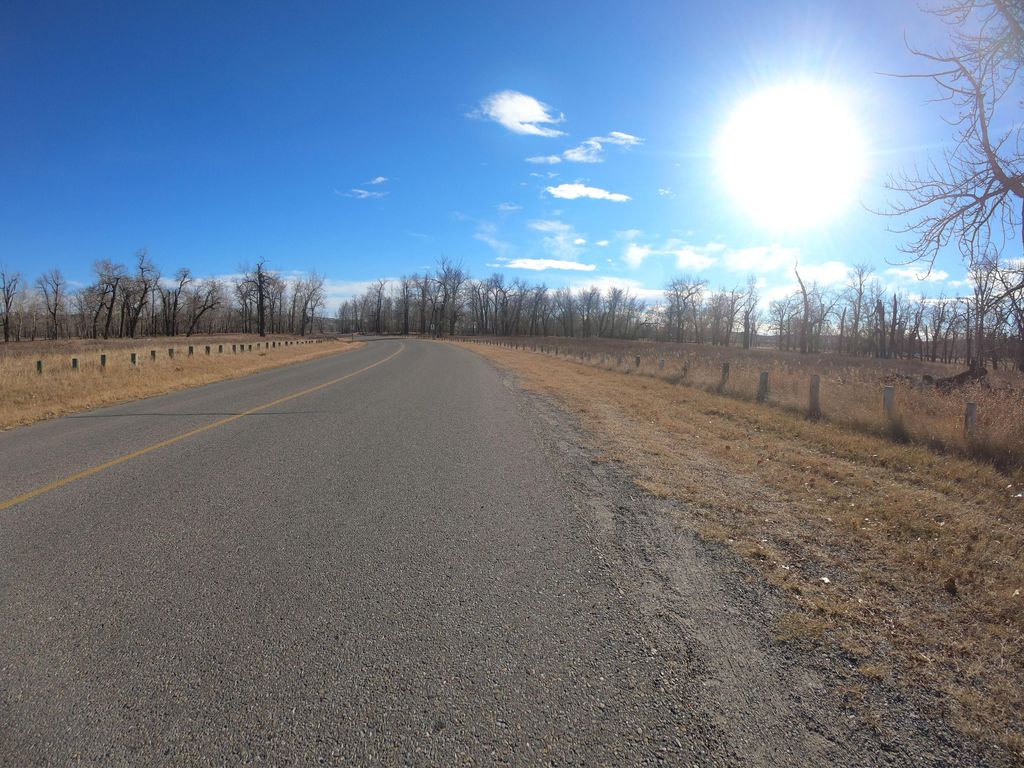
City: calgary